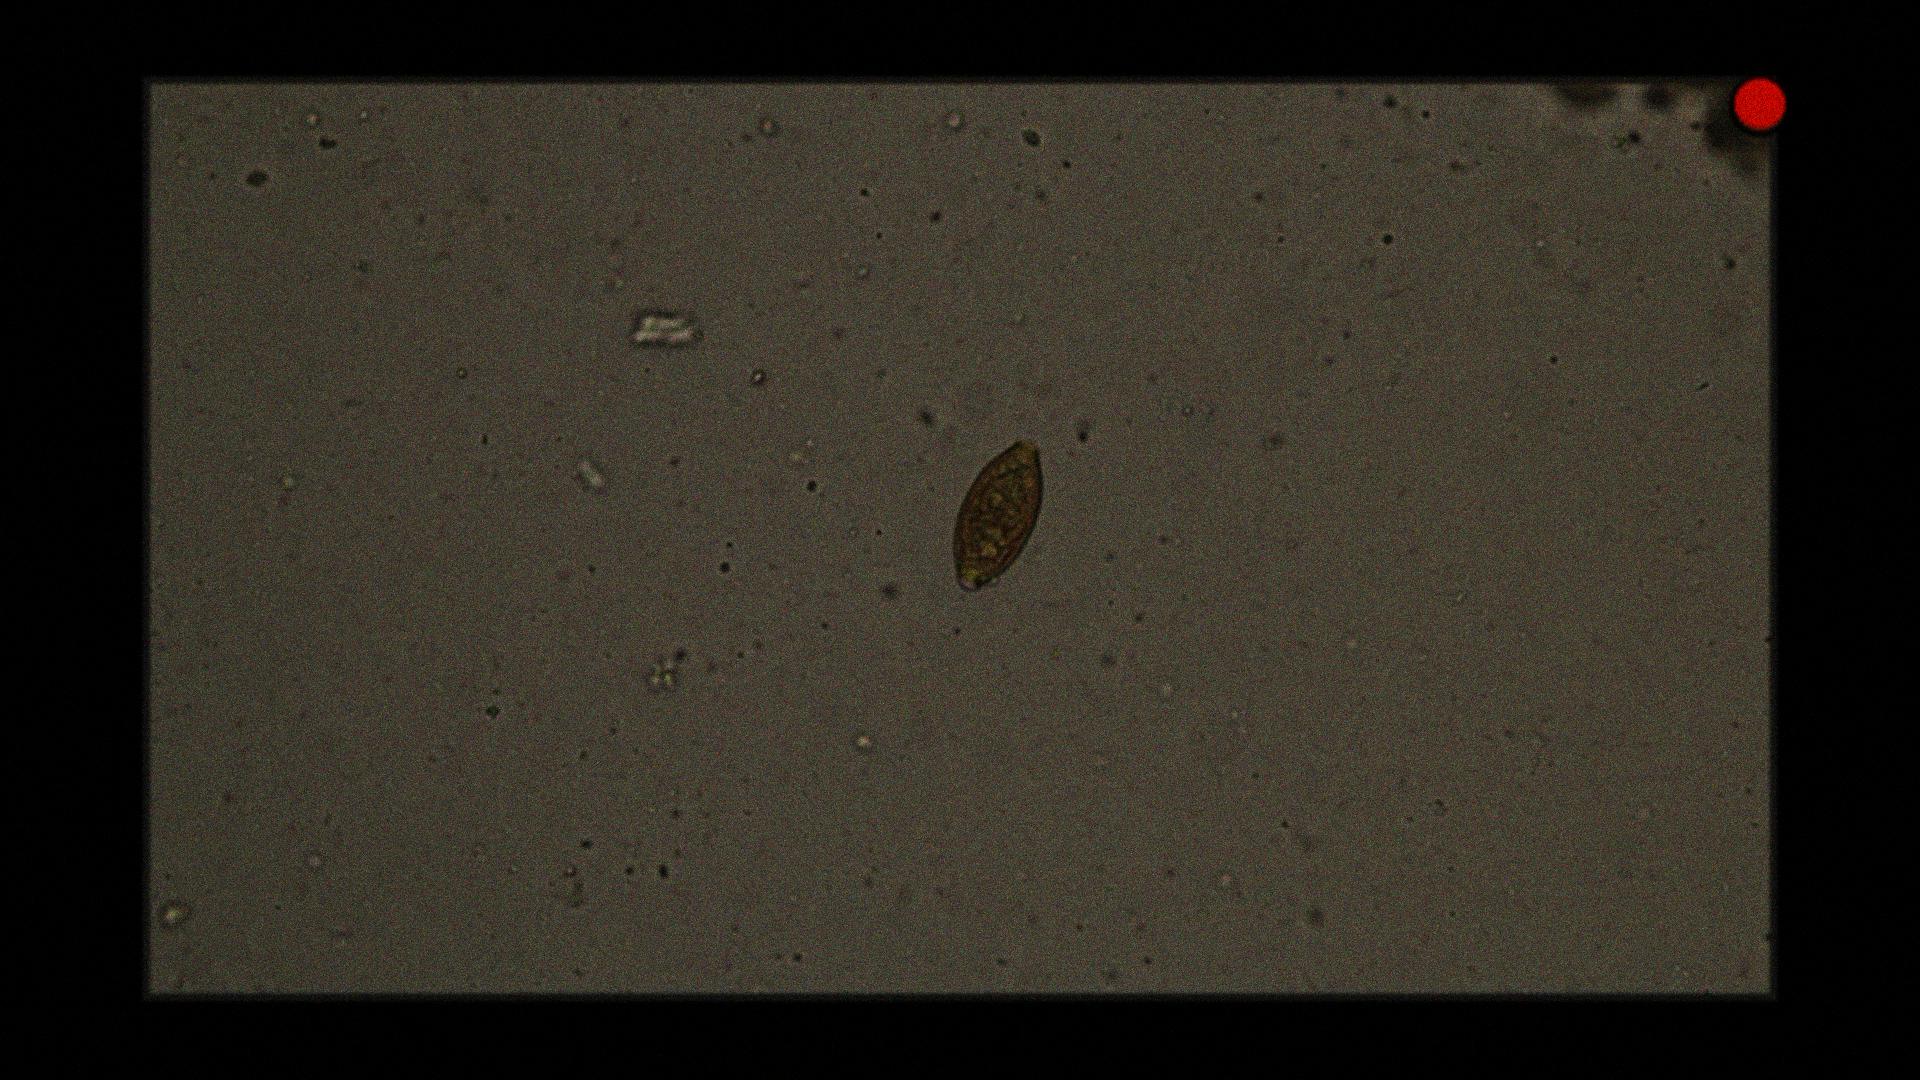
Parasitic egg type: Trichuris trichiura